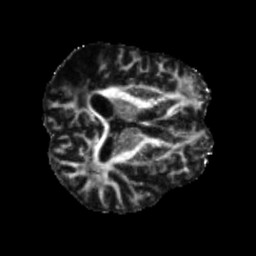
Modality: FA
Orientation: axial
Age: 68
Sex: male
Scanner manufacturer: siemens
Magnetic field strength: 3 T
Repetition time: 5.25 s
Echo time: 0.08 s